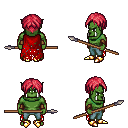
a pixel art fantasy rpg character, male body template, orc, green skin, red tattered cape, teal pants, ruby red parted hairstyle, cloth bracers, gold boots, spear, four views (front, back, left, right), 2x2 character sprite sheet, small pixel art, hard edges, no anti-aliasing